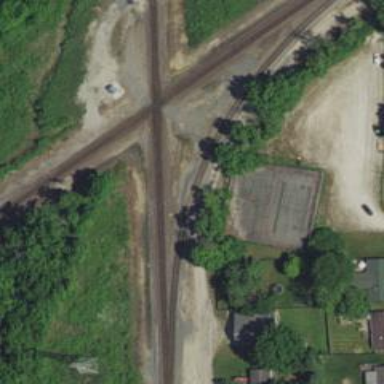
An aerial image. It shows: Railway junction.